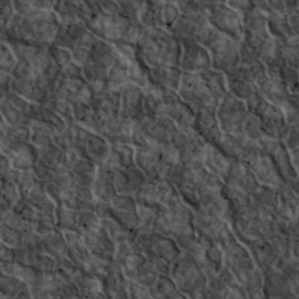
Label: non_frost